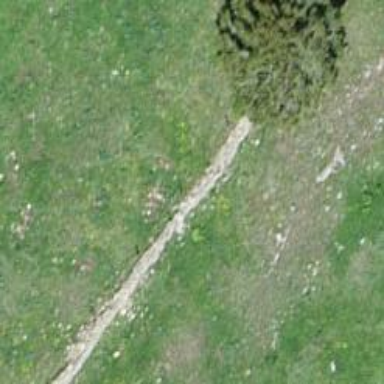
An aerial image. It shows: Wall made of dry stone.